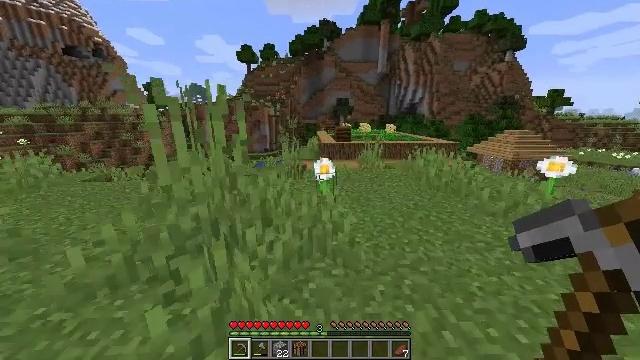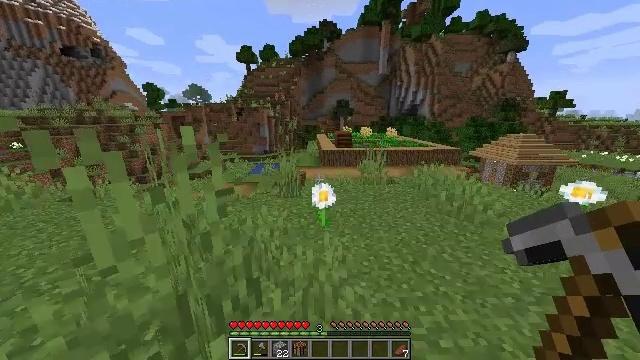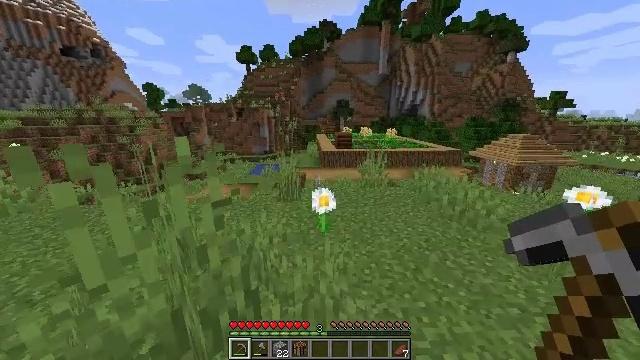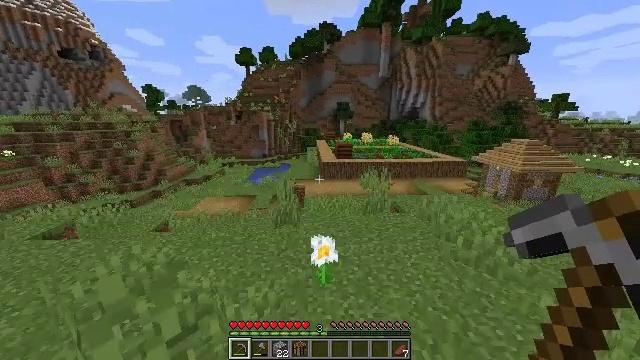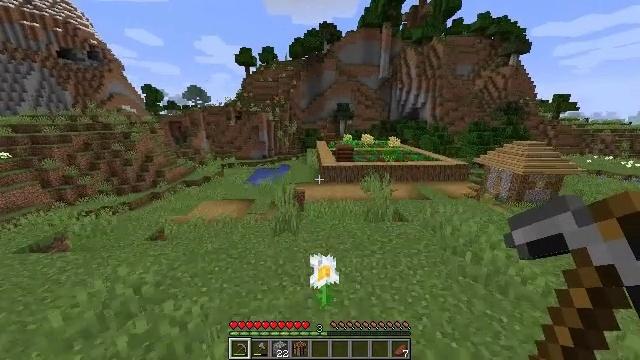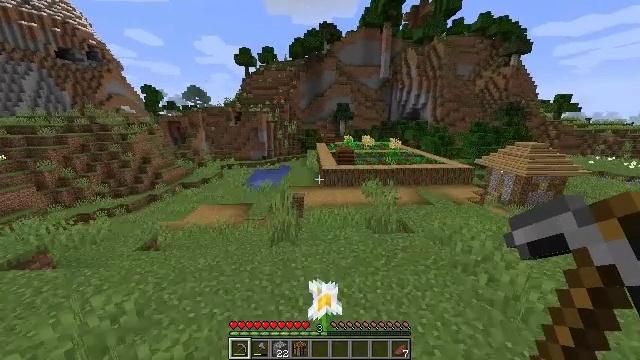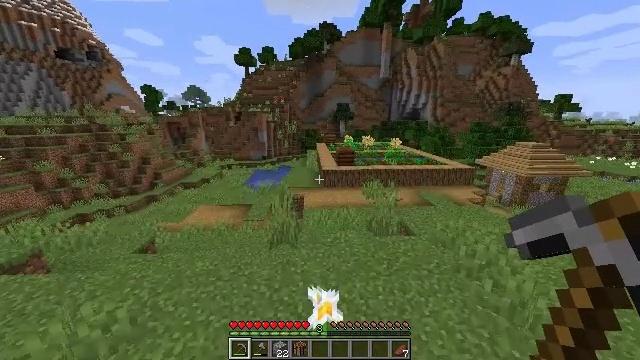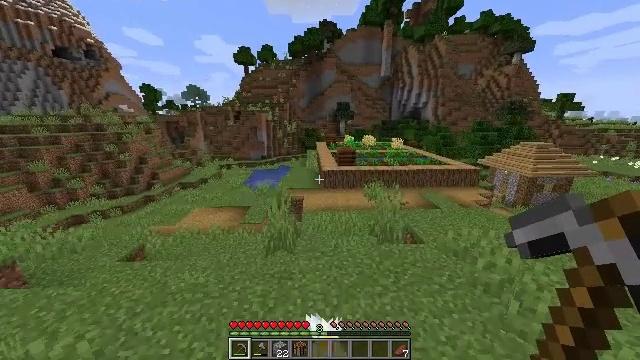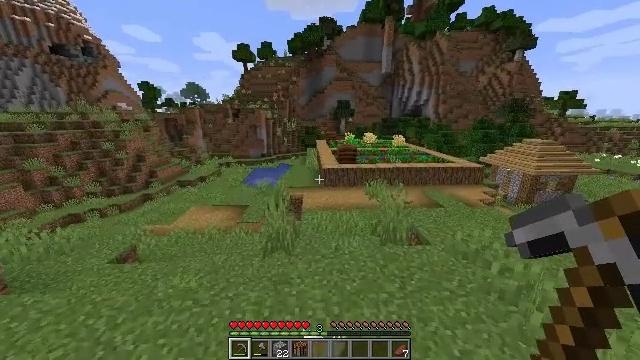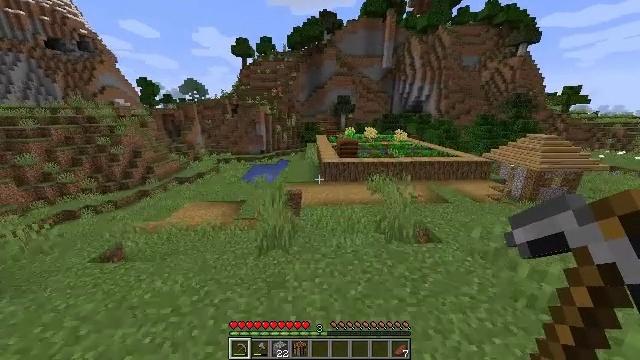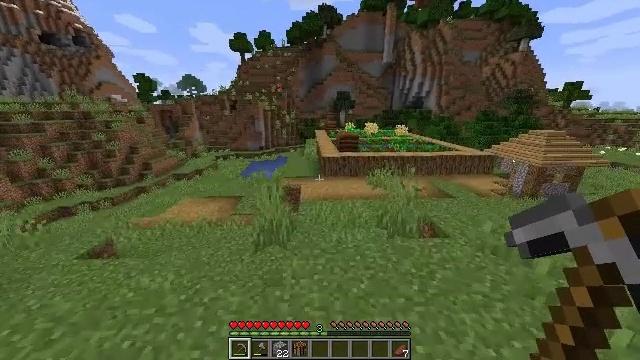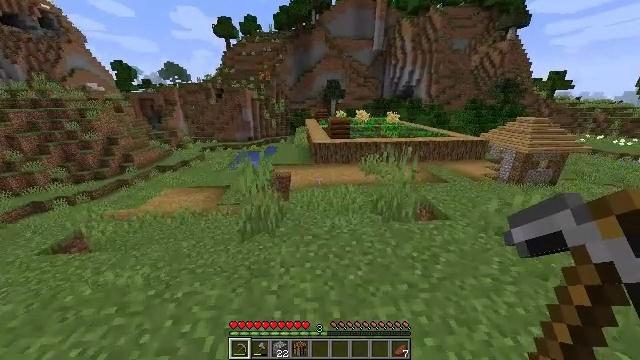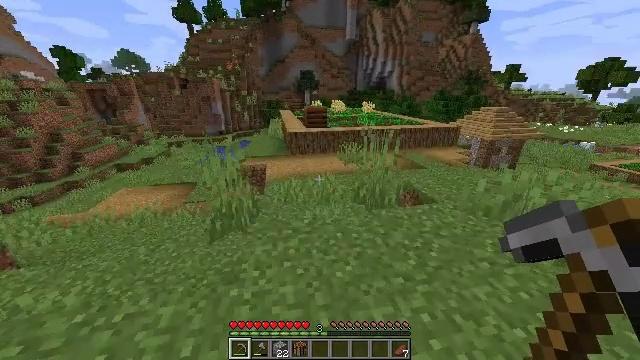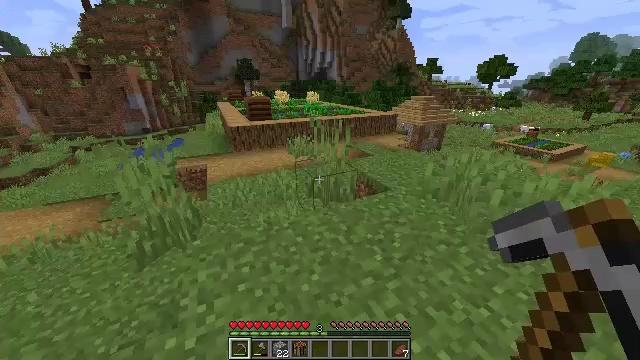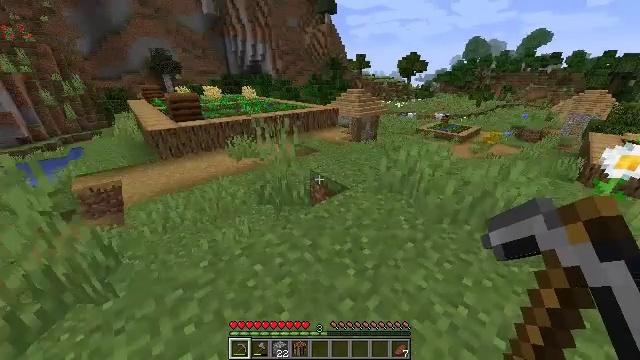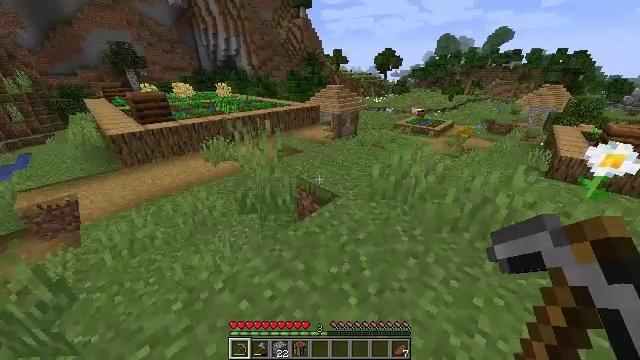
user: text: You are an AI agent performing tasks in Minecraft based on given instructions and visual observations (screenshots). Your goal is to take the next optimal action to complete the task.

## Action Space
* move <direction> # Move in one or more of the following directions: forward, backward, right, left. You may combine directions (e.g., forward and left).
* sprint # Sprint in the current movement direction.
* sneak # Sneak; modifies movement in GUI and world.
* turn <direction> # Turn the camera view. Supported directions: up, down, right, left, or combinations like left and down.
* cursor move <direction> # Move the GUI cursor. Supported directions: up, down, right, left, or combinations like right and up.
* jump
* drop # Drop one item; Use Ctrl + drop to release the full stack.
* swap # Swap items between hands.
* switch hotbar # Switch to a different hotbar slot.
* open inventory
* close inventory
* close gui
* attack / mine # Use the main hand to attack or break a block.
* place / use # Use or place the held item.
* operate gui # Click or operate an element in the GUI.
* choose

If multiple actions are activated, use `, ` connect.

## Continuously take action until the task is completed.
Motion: motion action
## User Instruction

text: Mine the white bed.
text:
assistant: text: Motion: move forward, sprint, jump
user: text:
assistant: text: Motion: move forward, sprint, jump
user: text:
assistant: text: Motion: move forward, sprint, jump
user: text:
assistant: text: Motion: move forward, sprint, jump
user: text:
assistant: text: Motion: move forward, sprint
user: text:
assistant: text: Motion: move forward, sprint
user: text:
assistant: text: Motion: move forward, sprint
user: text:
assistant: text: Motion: move forward, sprint
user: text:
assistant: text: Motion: move forward, sprint
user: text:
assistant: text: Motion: move forward, sprint
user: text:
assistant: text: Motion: move forward, sprint, turn right and down
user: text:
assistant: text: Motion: move forward, sprint, turn right and down
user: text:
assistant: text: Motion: move forward, sprint, turn right and down
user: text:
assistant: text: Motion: move forward, sprint, turn right and down
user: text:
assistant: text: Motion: move forward, sprint, turn right
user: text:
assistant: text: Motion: move forward, sprint
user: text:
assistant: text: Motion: move forward, sprint
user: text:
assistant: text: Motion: move forward, sprint
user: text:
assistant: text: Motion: move forward, sprint
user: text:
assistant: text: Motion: move forward, sprint
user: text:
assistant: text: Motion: move forward, sprint, jump
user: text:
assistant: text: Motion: move forward, sprint, jump
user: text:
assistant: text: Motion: move forward, sprint, jump
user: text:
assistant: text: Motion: move forward, sprint, jump
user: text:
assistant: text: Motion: move forward, sprint, jump
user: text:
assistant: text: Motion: move forward, sprint, jump
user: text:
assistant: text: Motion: move forward, sprint, jump
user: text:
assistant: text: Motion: move forward, sprint, jump
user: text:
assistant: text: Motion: move forward, sprint, jump
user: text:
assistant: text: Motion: move forward, sprint, jump